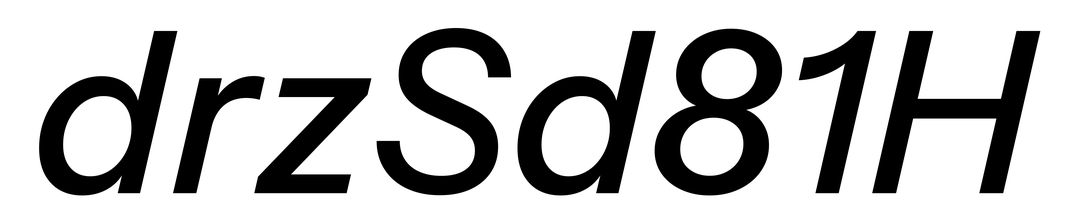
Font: InstrumentSans-Italic_Medium_Italic